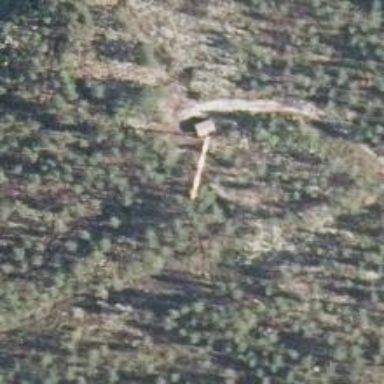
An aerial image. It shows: Man-made mast used for communication purposes.